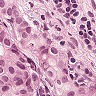
Metastatic tissue present: yes